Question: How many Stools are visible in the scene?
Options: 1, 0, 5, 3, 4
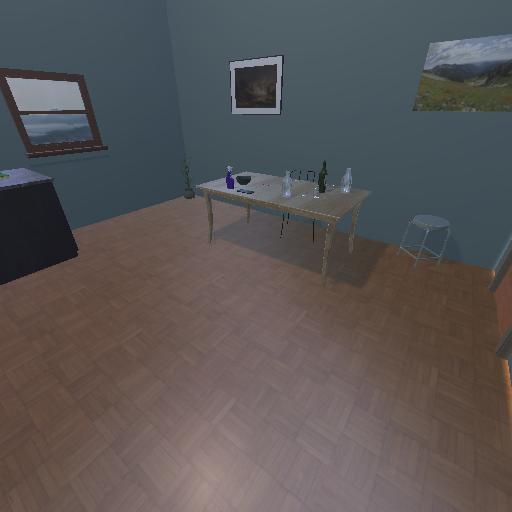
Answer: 1